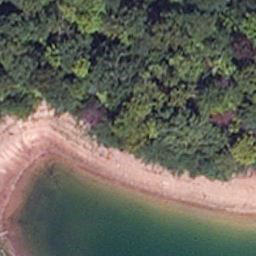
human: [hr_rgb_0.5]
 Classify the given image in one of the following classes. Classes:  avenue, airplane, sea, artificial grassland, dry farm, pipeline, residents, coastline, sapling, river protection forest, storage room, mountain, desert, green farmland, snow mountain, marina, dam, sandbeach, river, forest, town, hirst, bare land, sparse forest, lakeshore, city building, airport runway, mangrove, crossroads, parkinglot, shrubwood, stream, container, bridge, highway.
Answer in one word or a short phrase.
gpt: lakeshore